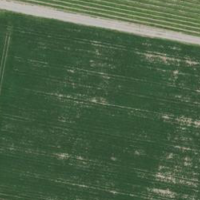
EUNIS habitat code: 52
Species observed at this site:
Convolvulus arvensis